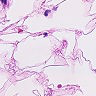
Metastatic tissue present: no